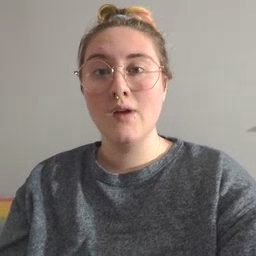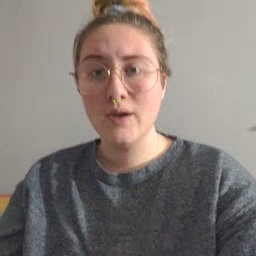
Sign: hungry